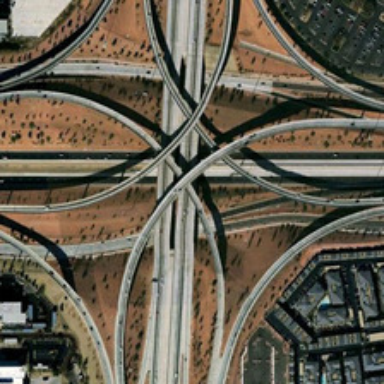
Some buildings and barelands are near a viaduct .